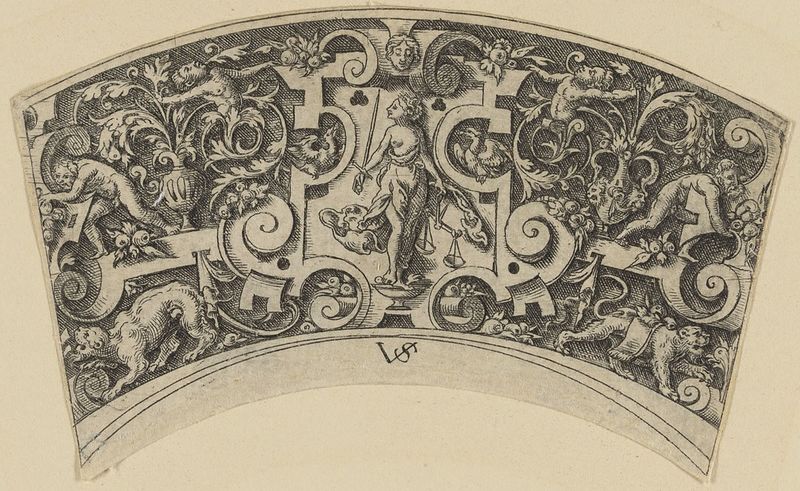
Titel: Aus einer Folge: Der sechzehnte Teil einer Bordüre für eine festonnirte Schüssel, in der Mitte die Figur der Justitia in Einfassung
Künstler: Virgil Solis
Standort: Hamburg
Institution: Museum für Kunst und Gewerbe Hamburg
Schlagwörter: tiere, ornament, renaissance, vase, papier, grafik, graphik, ornamente, fotografie, photographie, maske, druckgraphik, druckgrafik, radierung, stich, gestalten, fabelwesen, kupferstich, ungeheuer, monster, groteske, justitia, freske, fabeltier, randornament, fabeltiere, rollwerk, tierornament, gerippt, zwitterwesen, monstrum, reproduktionen, blumenornamente, druckerzeugnisse, behälter, löwe, tierornamente, ornamentstich